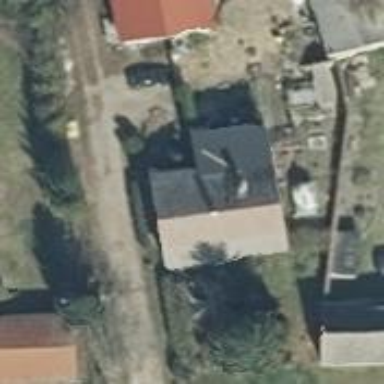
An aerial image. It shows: Simple and straightforward house.